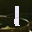
Label: 1